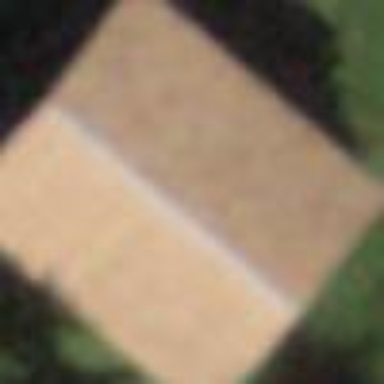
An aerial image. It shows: Rural barn.